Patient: sex M, age 50
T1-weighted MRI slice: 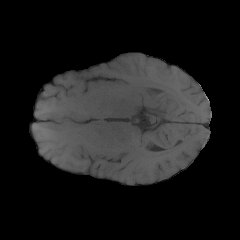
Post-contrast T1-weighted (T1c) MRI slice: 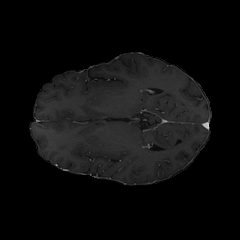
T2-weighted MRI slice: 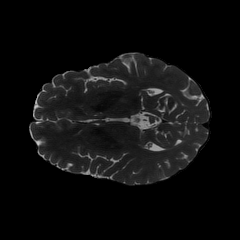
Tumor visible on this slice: no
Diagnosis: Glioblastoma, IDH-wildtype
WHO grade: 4